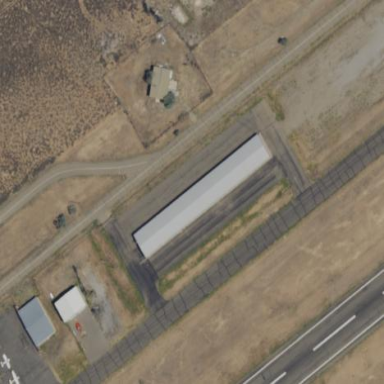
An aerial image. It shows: Hangar located at airport.